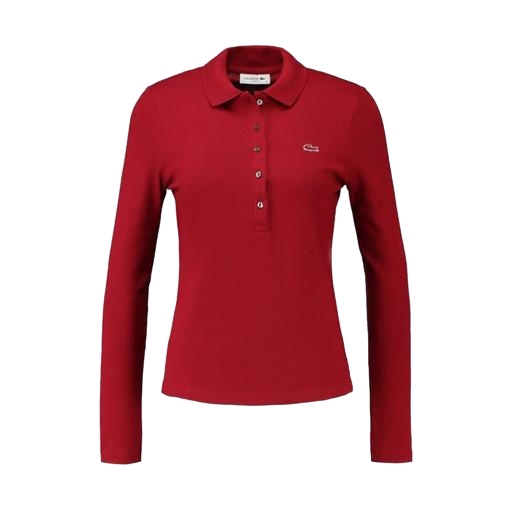
red skinny-fit stretch polo shirt, skinny-fit stretch polo shirt, skinny-fit polo shirt, white background